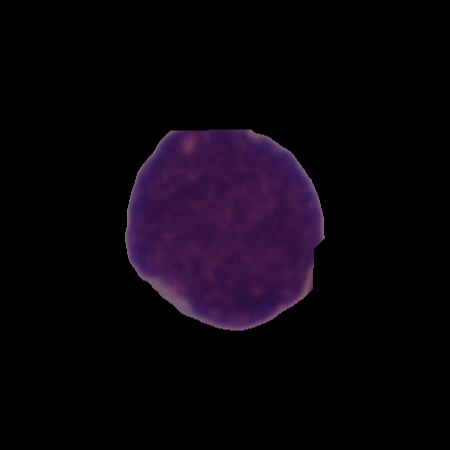
Label: cancer